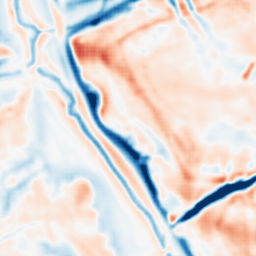
Category: multiscale
Decomposition family: dog_multiscale
Decomposition parameters: sigma_ratio: 1.6
n_scales: 3
base_sigma: 2
Upsampling method: sinc_blackman
Upsampling parameters: scale: 4
kernel_size: 8
Upsampling scale: 4